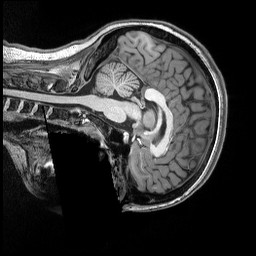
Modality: T1w
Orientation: sagittal
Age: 18
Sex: female
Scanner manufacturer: siemens
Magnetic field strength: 3 T
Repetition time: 2.5 s
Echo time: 0.00343 s